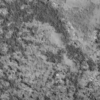
Label: not_dusty